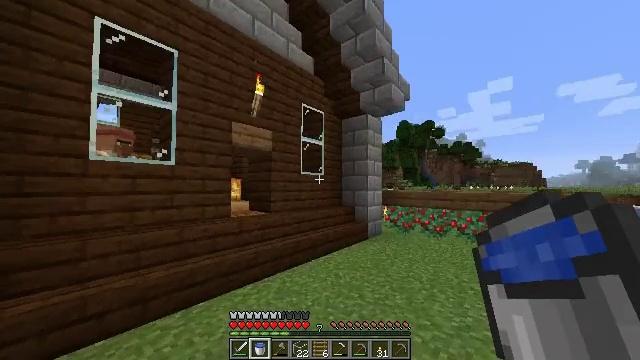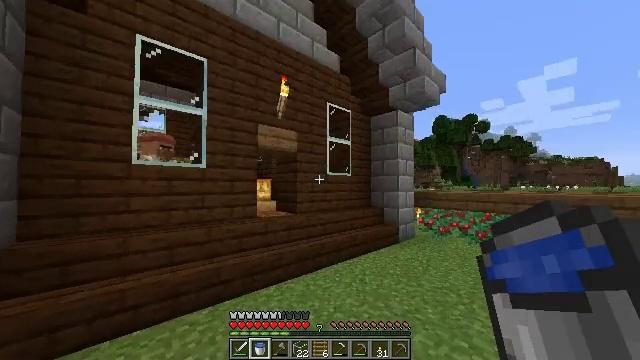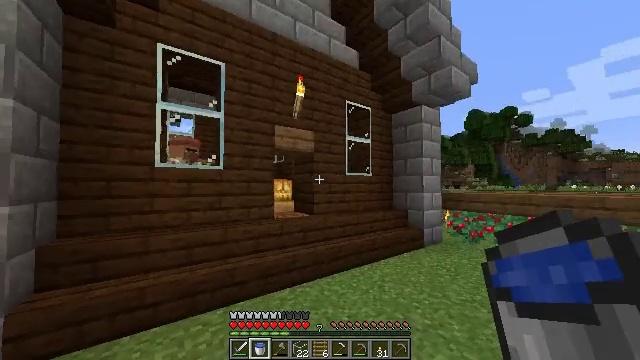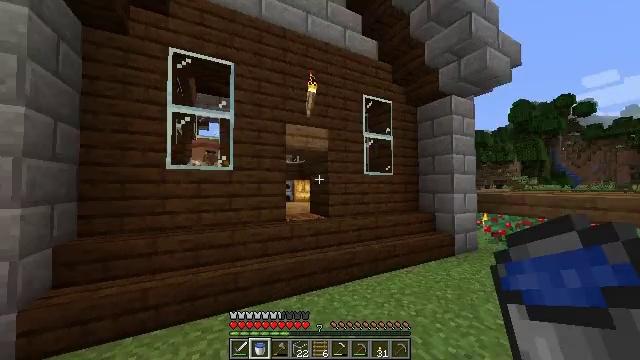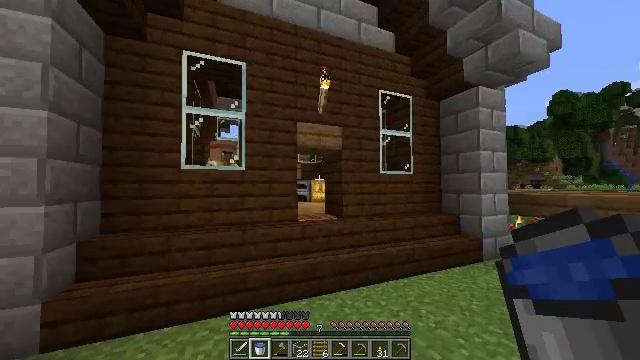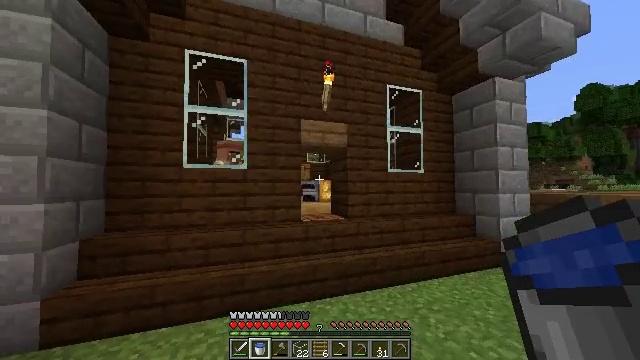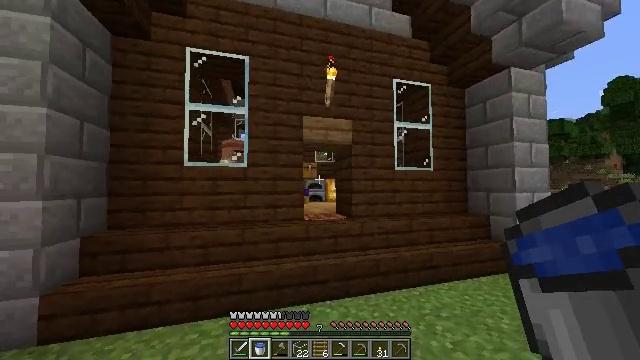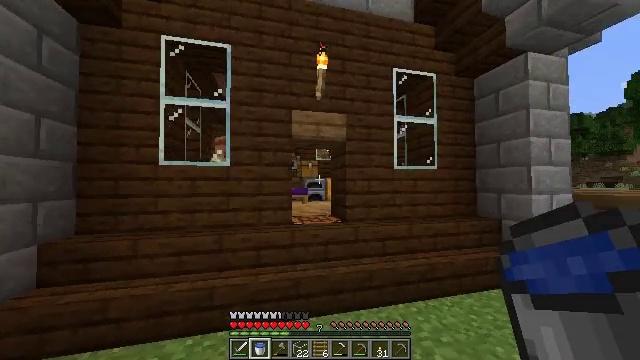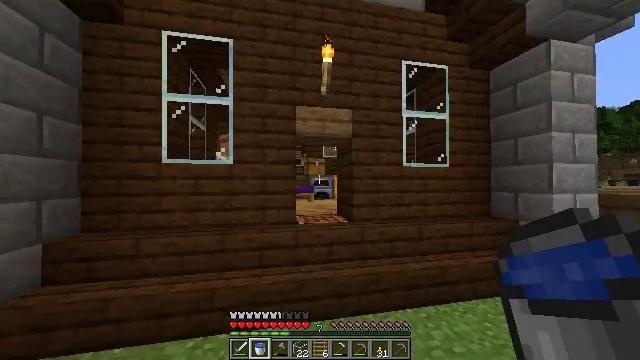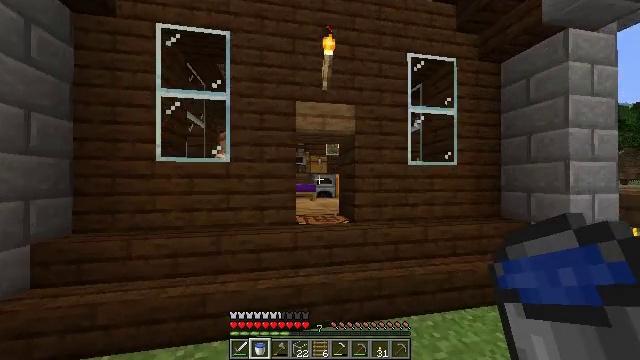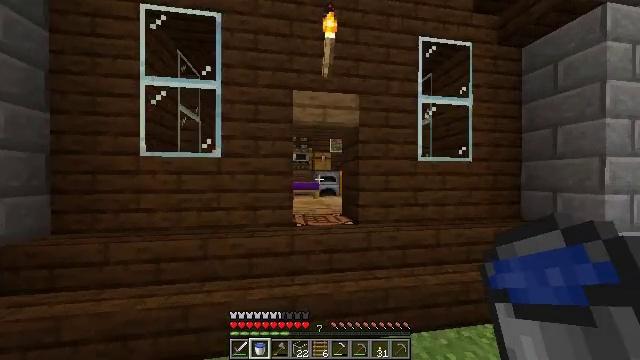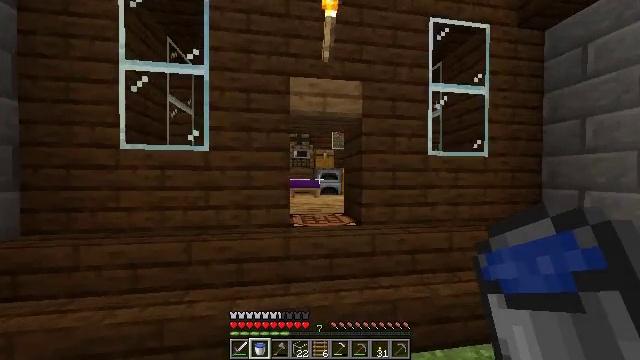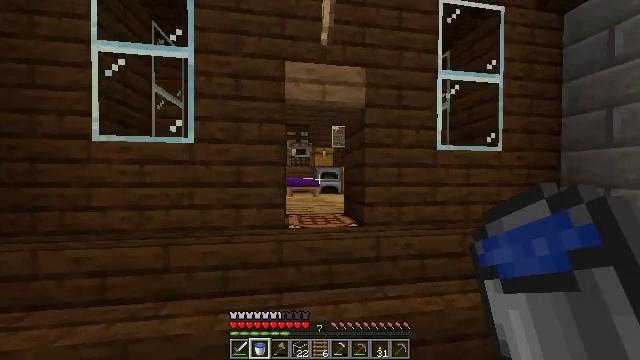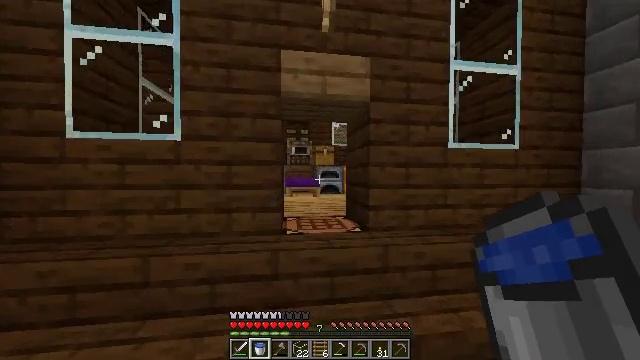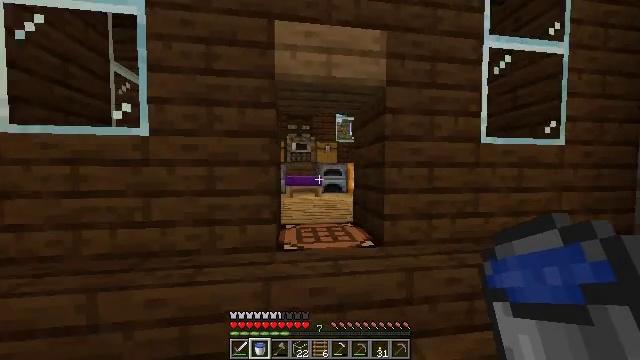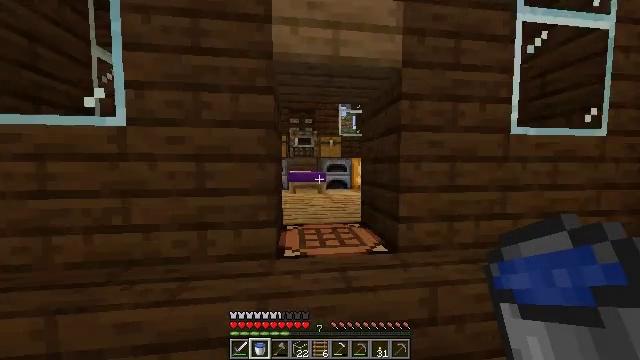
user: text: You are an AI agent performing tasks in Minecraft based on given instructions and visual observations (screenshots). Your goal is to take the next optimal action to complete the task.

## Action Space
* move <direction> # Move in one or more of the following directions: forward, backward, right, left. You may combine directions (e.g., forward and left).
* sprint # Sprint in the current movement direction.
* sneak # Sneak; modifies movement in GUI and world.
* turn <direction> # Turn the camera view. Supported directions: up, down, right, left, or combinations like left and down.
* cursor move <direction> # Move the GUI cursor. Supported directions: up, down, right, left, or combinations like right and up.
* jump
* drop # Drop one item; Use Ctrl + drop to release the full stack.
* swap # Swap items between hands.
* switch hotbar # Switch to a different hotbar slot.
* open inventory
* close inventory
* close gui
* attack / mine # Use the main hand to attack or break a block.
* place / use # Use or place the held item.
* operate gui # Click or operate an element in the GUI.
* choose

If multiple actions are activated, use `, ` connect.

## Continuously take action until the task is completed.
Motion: motion action
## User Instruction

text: Make a dark oak sign on the crafting table.
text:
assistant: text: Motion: move forward and move right, sprint, turn left
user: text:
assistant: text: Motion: move forward and move right, sprint, turn left
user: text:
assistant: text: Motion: move forward and move right, sprint, turn left
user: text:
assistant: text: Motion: move forward and move right, sprint, turn left
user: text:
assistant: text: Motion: move forward and move right, sprint, turn left
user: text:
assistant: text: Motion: move forward and move right, sprint, turn left
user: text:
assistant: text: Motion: move forward, sprint, turn left
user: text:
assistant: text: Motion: move forward, sprint, turn left
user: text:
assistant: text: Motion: move forward, turn left
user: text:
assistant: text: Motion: move forward, turn left
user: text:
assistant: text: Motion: move forward
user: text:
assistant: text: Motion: move forward
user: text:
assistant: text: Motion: move forward
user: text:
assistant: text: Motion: move forward
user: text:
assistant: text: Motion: move forward, turn down
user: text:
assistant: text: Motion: move forward, turn down
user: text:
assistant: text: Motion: move forward, turn down
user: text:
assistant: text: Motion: move forward, turn down
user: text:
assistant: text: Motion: move forward, turn down
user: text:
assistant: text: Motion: move forward, turn down
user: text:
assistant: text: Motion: move forward, sneak, turn down
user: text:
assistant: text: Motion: move forward, sneak
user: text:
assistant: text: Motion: move forward, sneak
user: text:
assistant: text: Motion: move forward, sneak
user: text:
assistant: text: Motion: move forward, sneak
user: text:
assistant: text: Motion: move forward, sneak
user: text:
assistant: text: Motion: move forward, sneak
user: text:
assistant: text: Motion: move forward, sneak
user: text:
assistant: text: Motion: move forward, sneak
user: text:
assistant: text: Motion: move forward, sneak